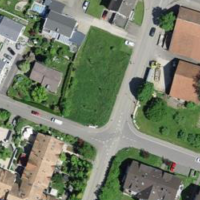
EUNIS habitat code: 55
Species observed at this site:
Lathyrus pratensis